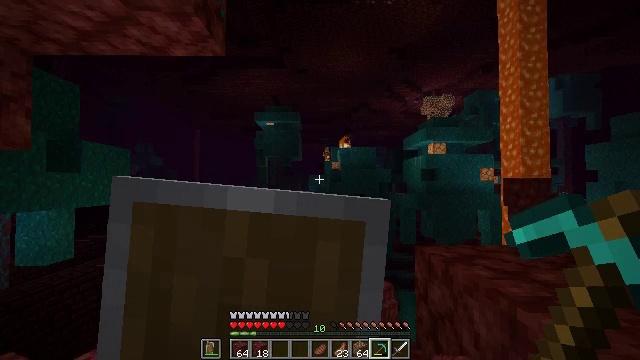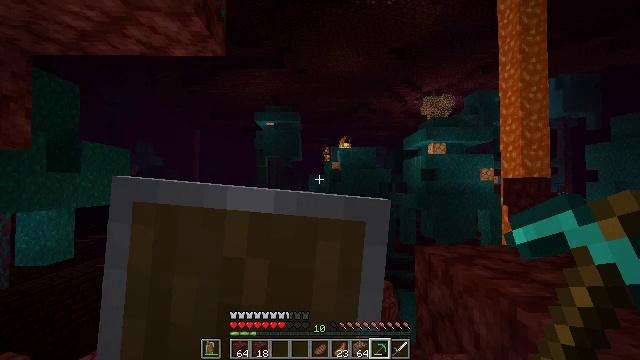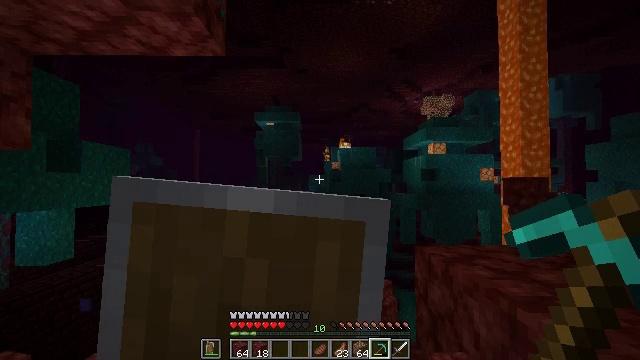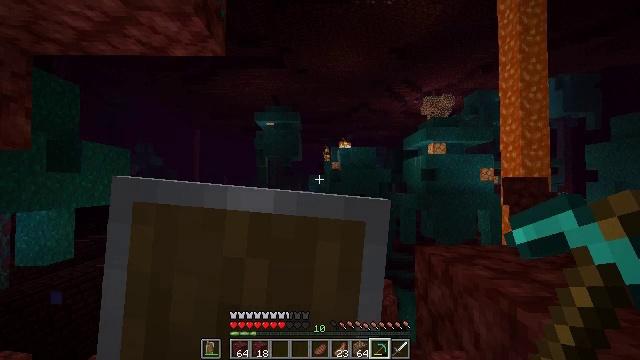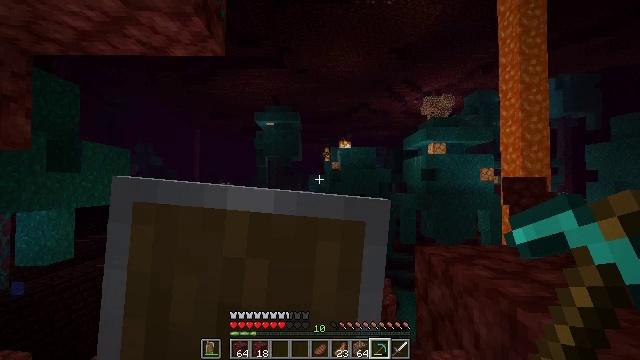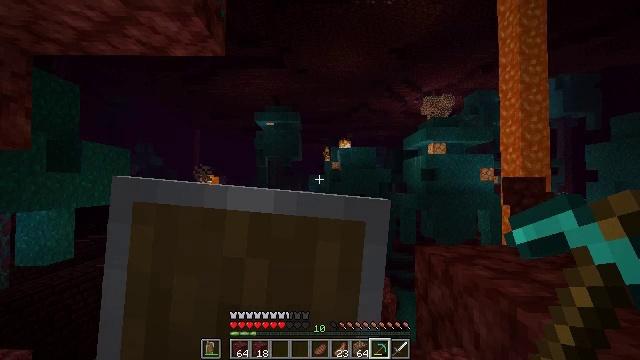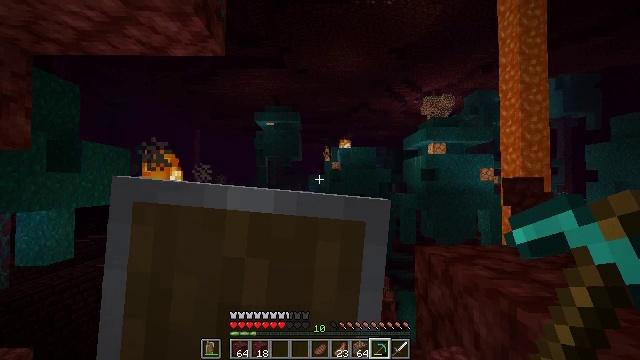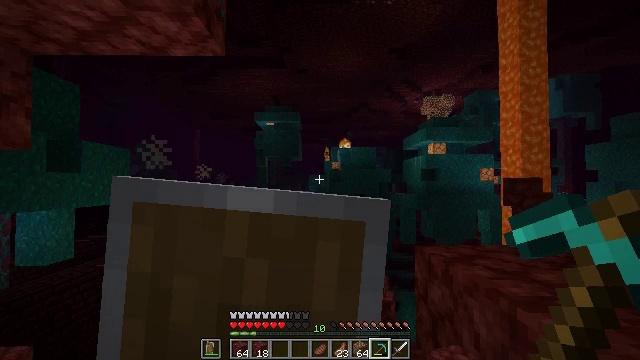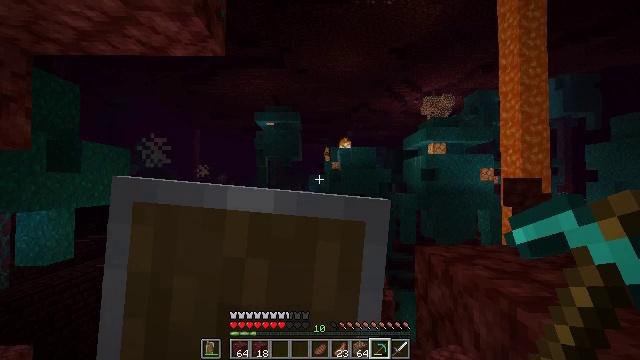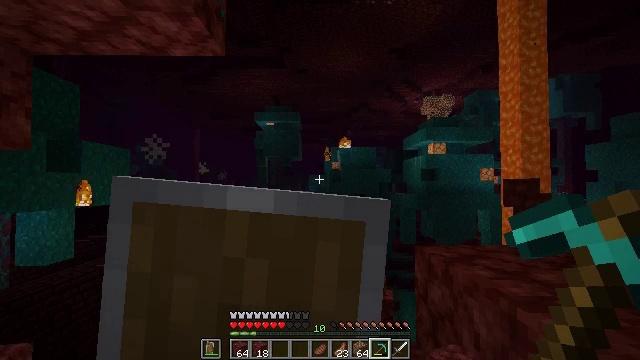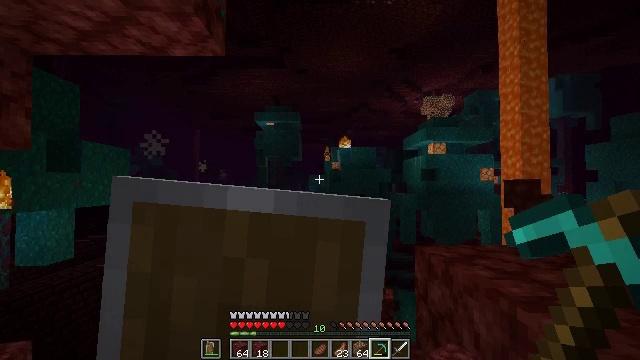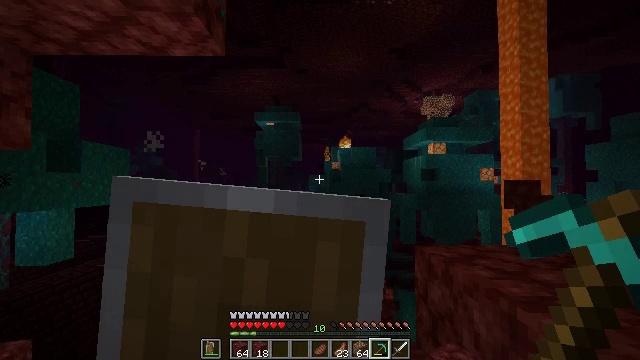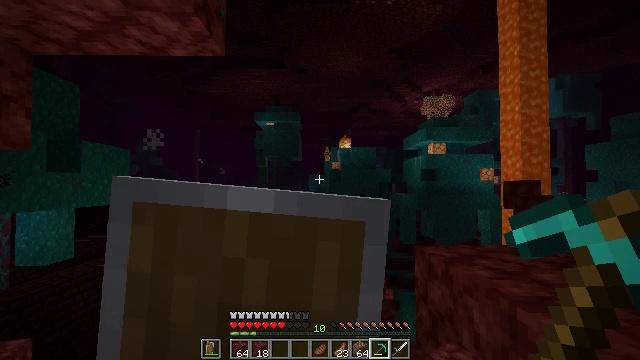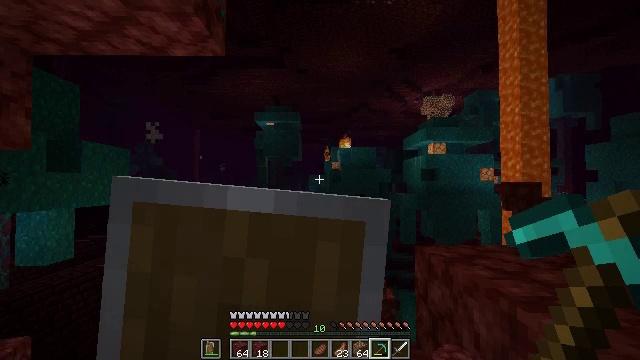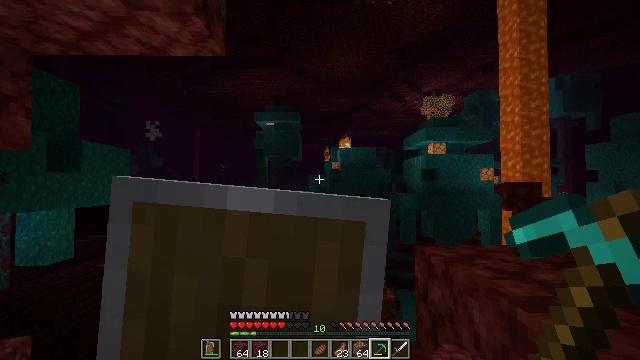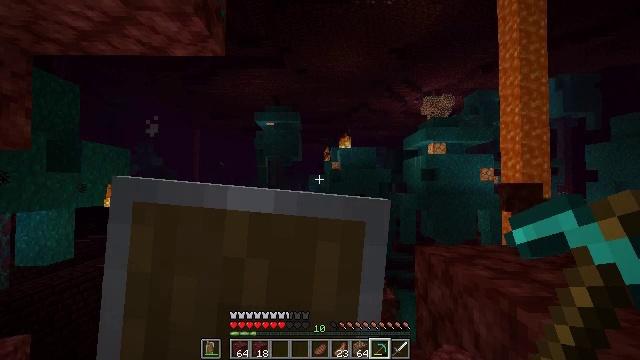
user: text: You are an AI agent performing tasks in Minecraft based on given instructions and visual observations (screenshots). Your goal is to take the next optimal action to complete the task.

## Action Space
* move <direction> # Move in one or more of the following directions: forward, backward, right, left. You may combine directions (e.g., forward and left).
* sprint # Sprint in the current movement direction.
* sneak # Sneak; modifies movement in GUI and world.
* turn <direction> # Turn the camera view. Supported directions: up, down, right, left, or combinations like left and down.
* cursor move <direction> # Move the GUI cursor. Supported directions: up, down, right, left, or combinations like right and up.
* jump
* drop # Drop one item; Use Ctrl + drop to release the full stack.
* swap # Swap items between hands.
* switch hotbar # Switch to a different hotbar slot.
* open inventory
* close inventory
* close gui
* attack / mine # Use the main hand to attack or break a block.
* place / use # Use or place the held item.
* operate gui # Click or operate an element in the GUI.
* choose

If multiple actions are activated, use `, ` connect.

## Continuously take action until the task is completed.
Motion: motion action
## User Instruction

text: Destroy the fire.
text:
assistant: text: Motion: use / place
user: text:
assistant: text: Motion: use / place
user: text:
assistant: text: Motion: use / place
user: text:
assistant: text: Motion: use / place
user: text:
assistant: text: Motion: use / place
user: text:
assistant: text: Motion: use / place
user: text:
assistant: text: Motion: use / place
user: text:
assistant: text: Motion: use / place
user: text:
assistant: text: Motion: use / place
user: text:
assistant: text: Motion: use / place
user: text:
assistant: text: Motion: use / place
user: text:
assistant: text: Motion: use / place
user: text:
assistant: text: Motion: use / place
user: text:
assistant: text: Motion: use / place
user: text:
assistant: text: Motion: use / place
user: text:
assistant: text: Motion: use / place
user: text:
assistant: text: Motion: use / place
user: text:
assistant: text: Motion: use / place
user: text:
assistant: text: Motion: use / place
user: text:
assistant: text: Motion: use / place
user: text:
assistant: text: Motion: use / place
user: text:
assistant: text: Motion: use / place
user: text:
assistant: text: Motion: use / place
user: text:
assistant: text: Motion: use / place
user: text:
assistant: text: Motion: use / place
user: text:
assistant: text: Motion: use / place
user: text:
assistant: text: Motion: use / place
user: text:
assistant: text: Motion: use / place
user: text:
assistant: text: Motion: use / place
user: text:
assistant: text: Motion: use / place